Field crop: maize
Growth stage: 2
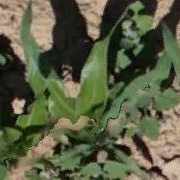
Species: maize